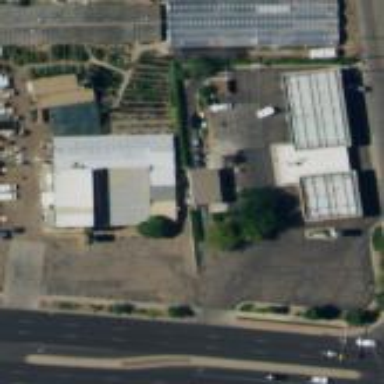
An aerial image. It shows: Plant nursery.